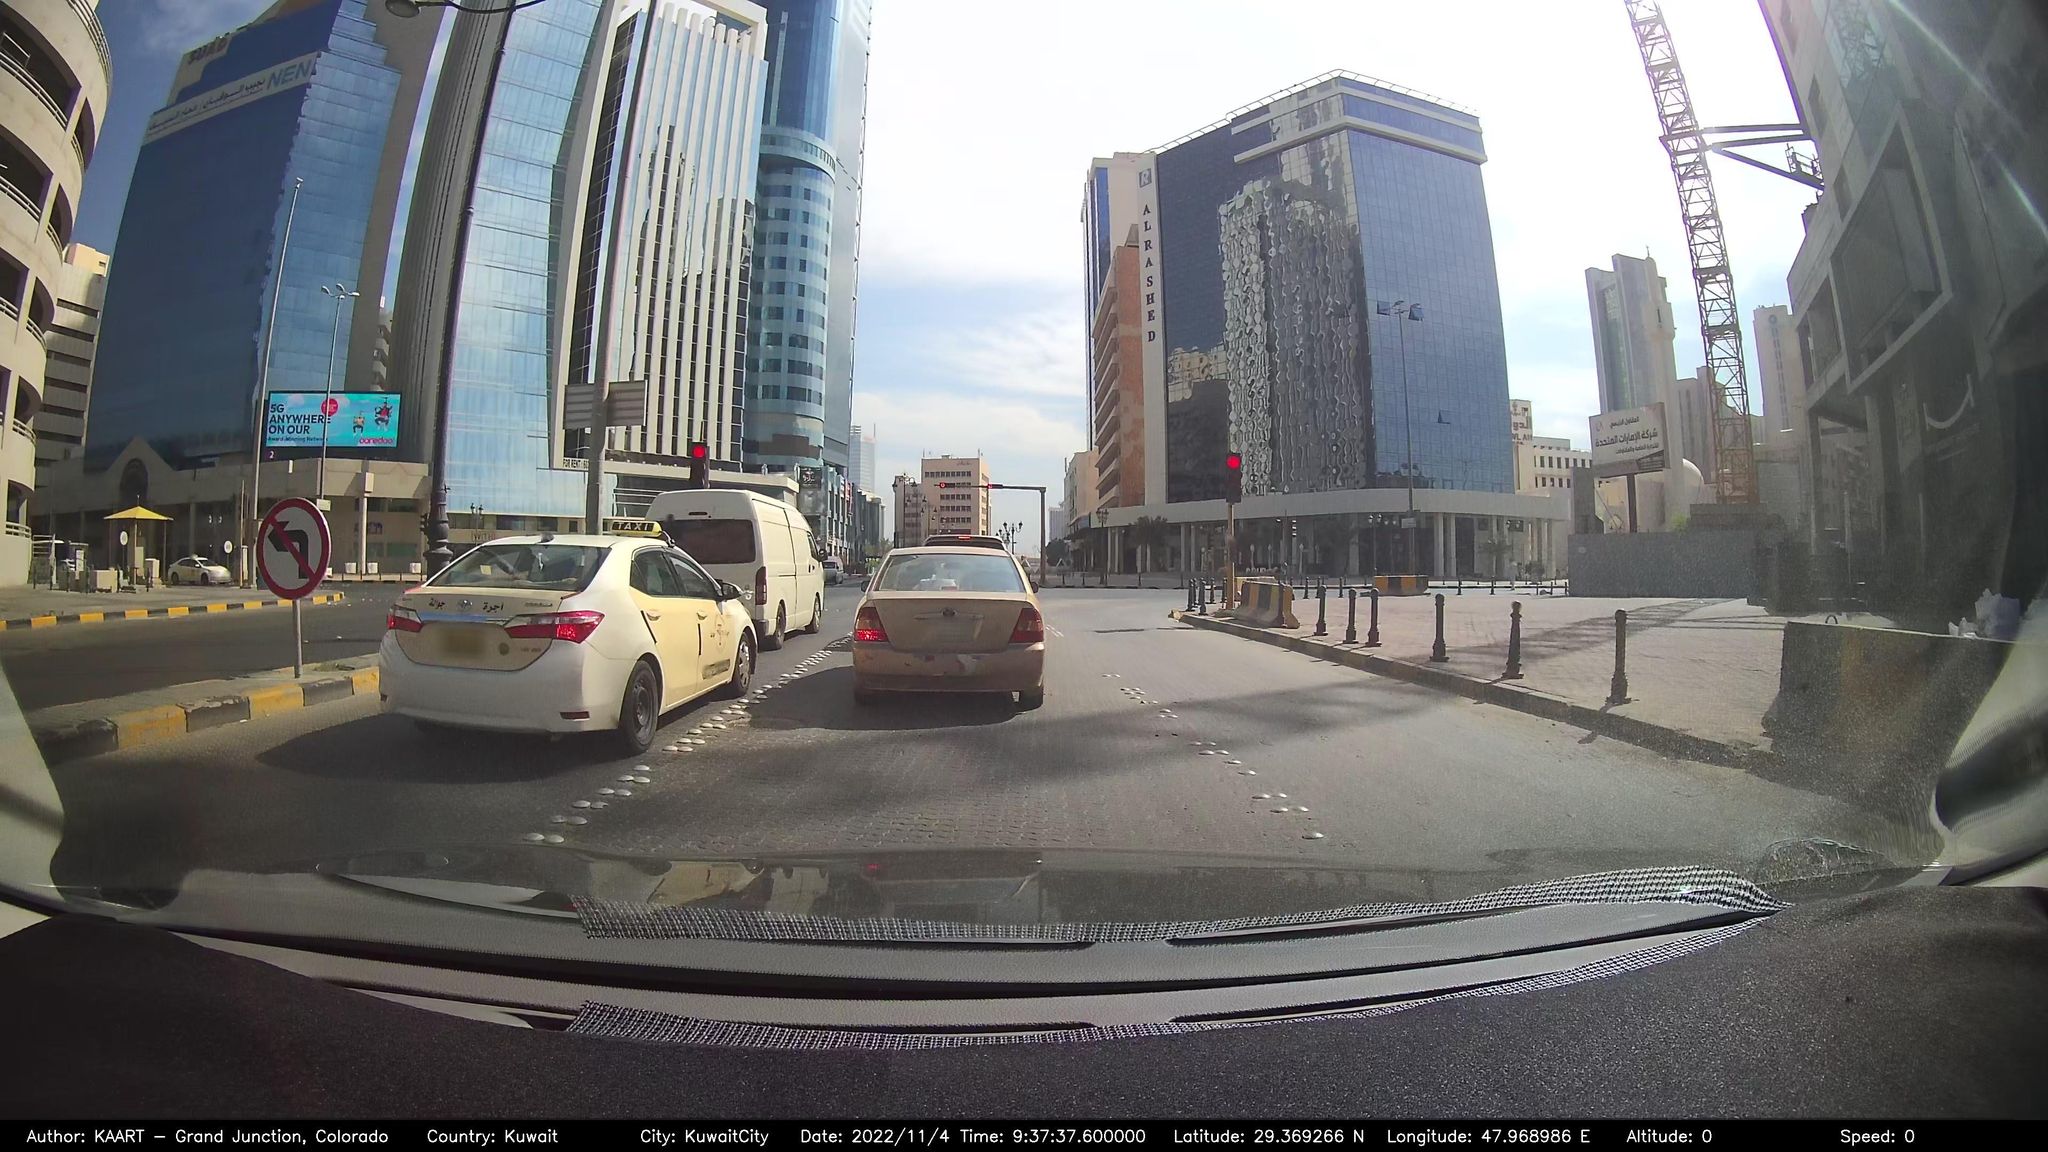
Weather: clear
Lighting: day
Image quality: good
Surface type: driving surface
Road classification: secondary
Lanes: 2
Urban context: urban centre
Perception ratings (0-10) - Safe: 3.35, Lively: 7.95, Beautiful: 1.99, Boring: 1.63, Depressing: 6.47, Wealthy: 6.46